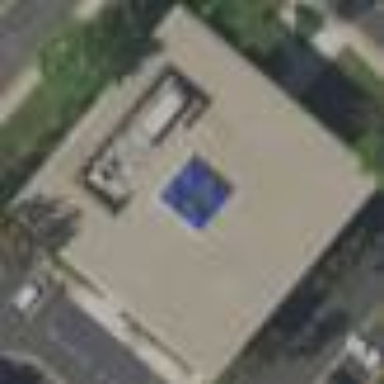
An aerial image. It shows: Building.